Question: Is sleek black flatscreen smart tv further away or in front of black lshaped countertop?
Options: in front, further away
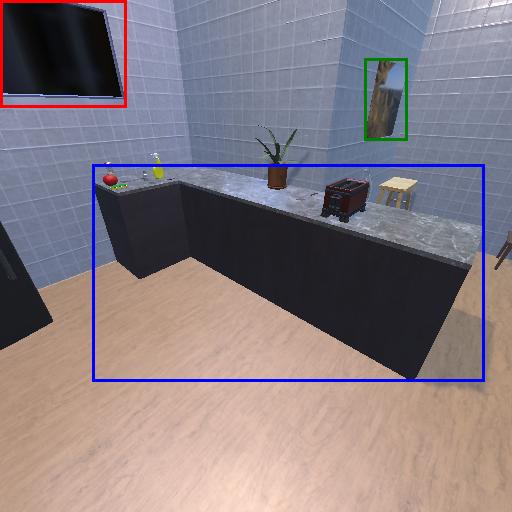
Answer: in front